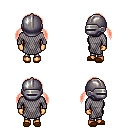
a pixel art fantasy rpg character, female body template, human, tanned skin, chain mail, metal pants, red twin-tailed hairstyle, metal helm, brown slippers, four views (front, back, left, right), 2x2 character sprite sheet, small pixel art, hard edges, no anti-aliasing